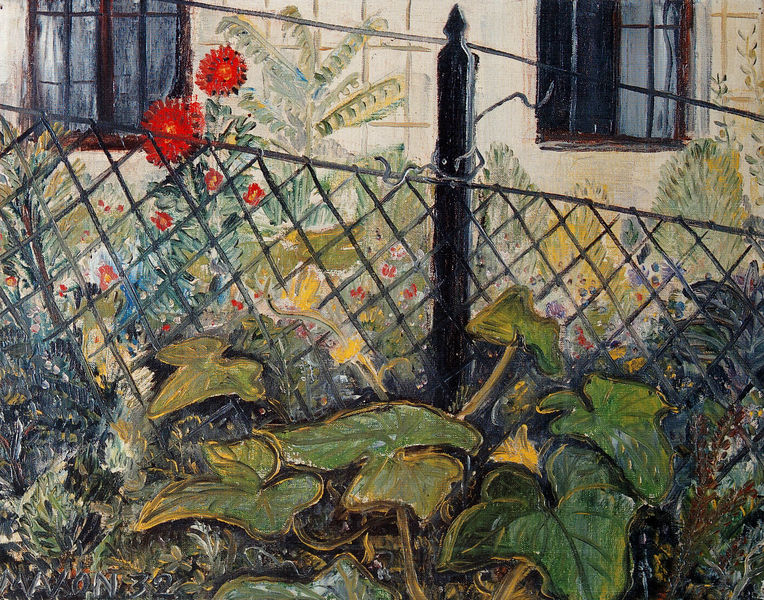
Titel: Gemüsegarten bei Weisham
Künstler: Wilhelm G. Maxon
Standort: München
Institution: Städtische Galerie im Lenbachhaus
Schlagwörter: blau, blätter, gelb, grün, impressionismus, menschen, blume, blumen, braun, fenster, grau, schwarz, zimmer, ausblick, blüte, blüten, gebäude, gras, haus, rot, zaun, beige, expressionismus, wand, mensch, rahmen, vorhang, öl, feld, felder, gräser, natur, strauch, busch, büsche, pastos, sträucher, blatt, pflanze, pflanzen, garten, stilleben, fassade, farben, fläche, flächen, mauer, farbe, formen, wild, duktus, detail, bett, palme, ölfarbe, menschenleer, striche, impression, stile, fensterrahmen, hauswand, pfahl, form, kornblumen, gewächse, salat, struktur, beet, detaill, palmen, zaunpfahl, insekt, libelle, kornblume, draht, botanik, jägerzaun, drahtzaun, macro, maschandrahtzaun, maschendraht, maschendrahtzaun